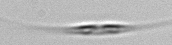
Label: Cylindrotheca